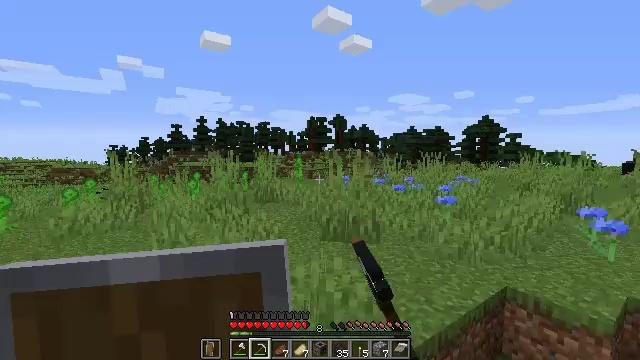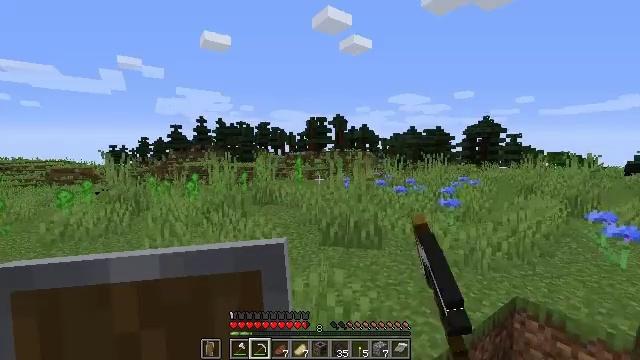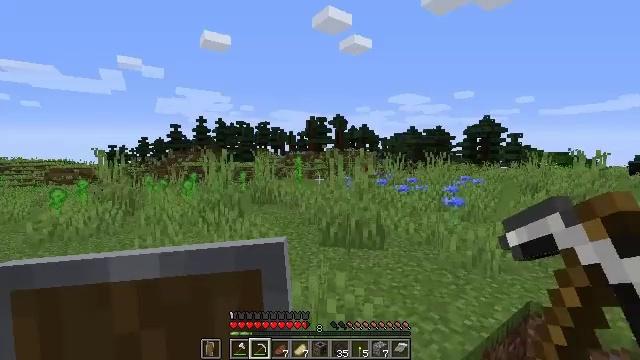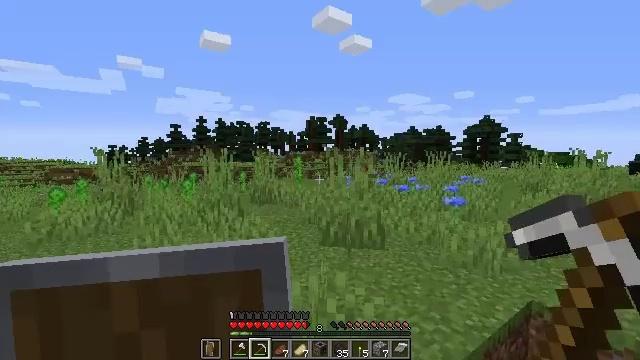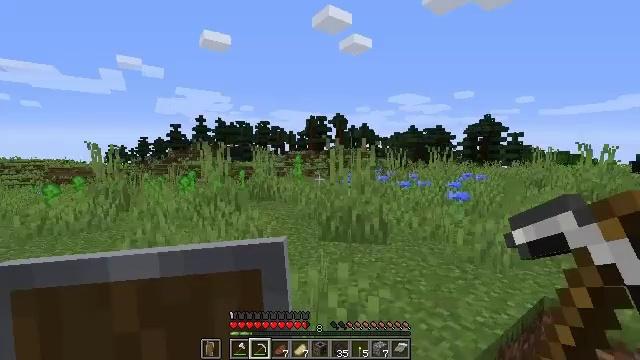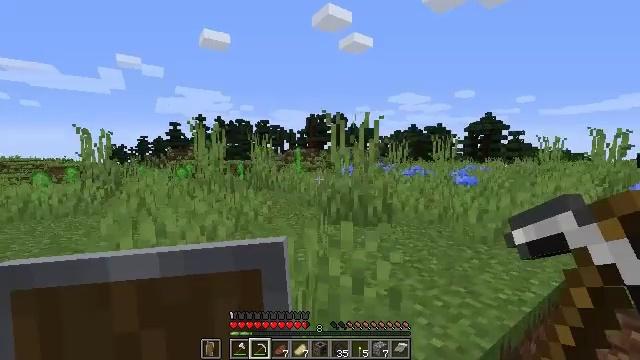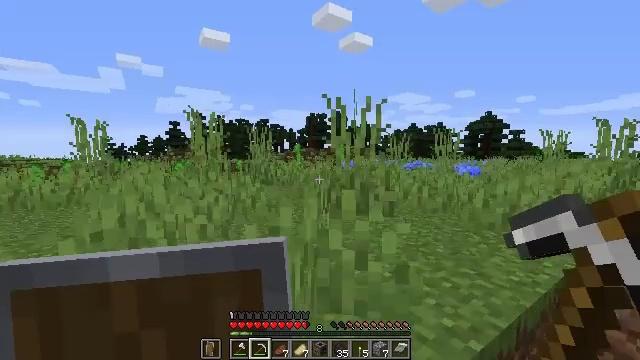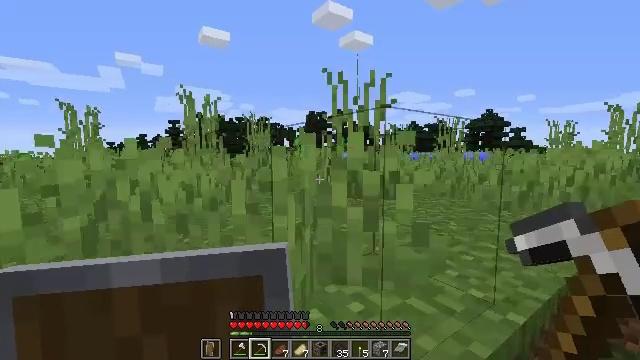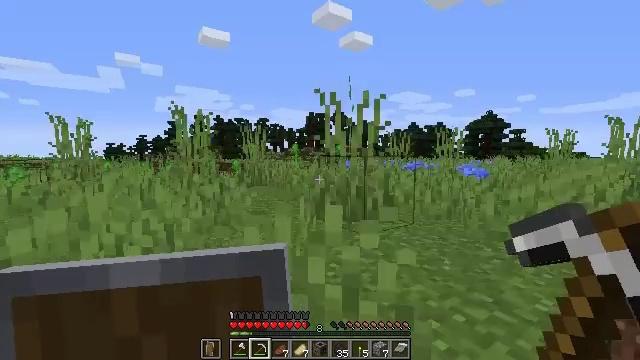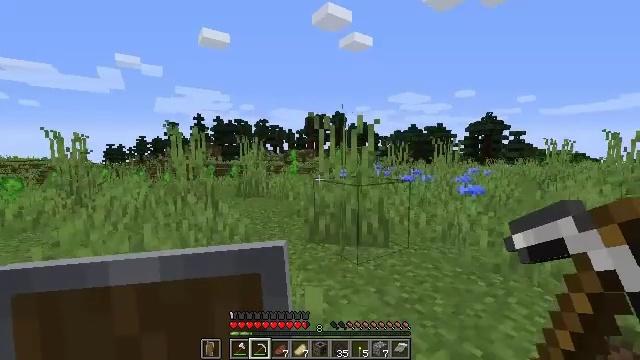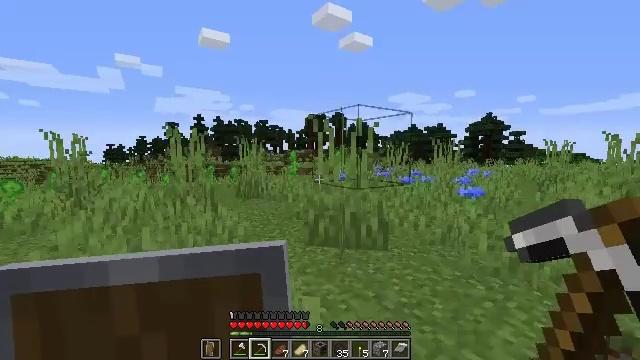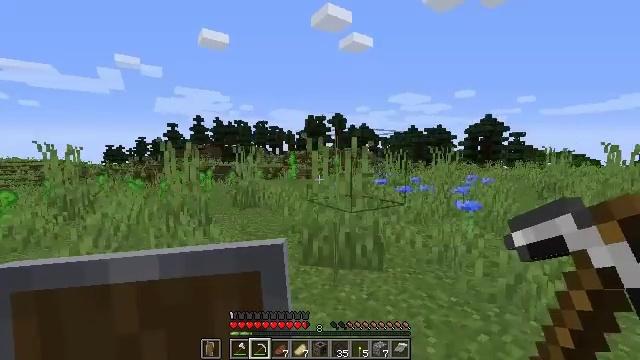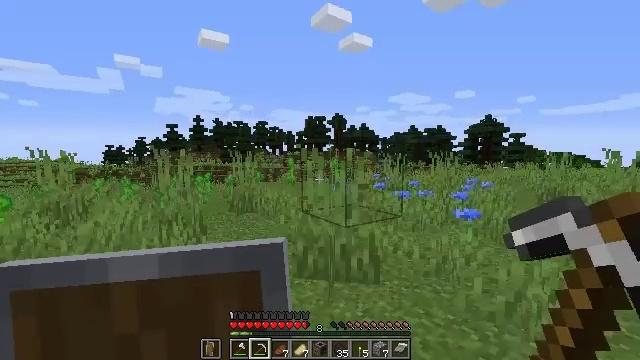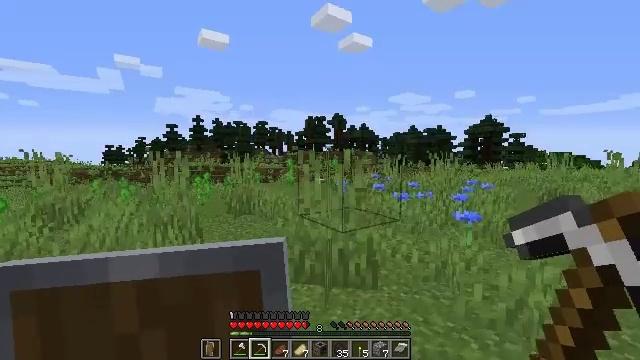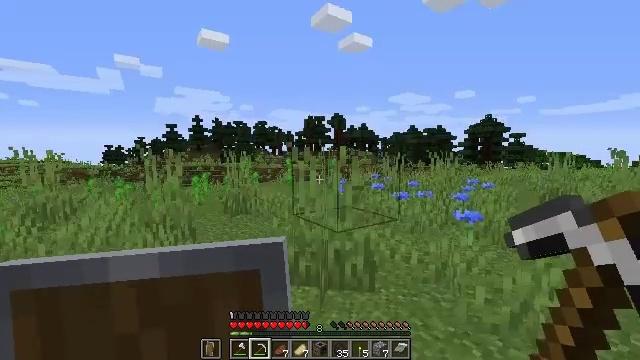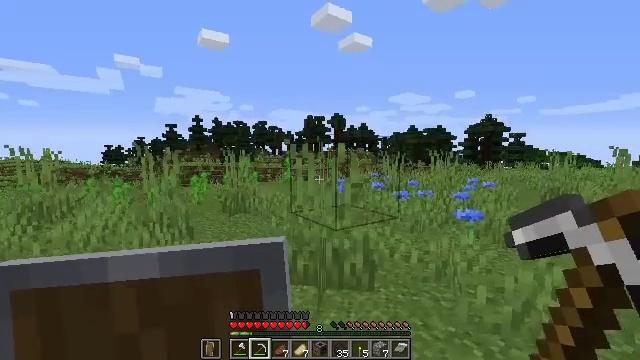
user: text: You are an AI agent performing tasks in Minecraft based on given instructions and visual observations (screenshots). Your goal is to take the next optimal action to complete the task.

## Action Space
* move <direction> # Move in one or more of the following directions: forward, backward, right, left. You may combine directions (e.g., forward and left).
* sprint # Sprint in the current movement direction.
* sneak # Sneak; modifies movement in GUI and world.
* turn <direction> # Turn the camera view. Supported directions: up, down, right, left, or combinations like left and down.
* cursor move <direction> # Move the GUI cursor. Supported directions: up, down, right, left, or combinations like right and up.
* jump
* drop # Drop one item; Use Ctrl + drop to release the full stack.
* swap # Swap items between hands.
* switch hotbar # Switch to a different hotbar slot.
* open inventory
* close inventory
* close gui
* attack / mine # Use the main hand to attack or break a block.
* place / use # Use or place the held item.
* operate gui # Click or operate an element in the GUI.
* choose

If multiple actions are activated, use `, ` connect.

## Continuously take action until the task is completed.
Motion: motion action
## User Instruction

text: Break the grass block.
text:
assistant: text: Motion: move forward
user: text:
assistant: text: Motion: move forward
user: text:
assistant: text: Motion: move forward
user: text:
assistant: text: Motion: move forward
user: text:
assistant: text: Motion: move forward, jump
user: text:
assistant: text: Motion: move forward, jump
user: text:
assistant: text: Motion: move forward, jump
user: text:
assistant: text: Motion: move forward, jump
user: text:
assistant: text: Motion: move forward, jump
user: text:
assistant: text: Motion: move forward, jump
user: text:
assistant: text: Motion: move forward, jump
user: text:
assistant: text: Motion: move forward, jump
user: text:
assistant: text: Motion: move forward
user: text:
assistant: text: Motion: move forward
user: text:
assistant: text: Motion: move forward, sprint
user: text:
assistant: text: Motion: move forward, sprint, turn right and down
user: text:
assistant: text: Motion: move forward, sprint, turn right and down
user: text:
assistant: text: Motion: move forward, sprint, turn right and down, jump
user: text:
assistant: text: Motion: move forward, turn right and down, jump
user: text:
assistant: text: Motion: move forward, jump
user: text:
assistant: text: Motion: move forward, jump
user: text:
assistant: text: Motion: move forward, jump
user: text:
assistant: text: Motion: move forward, jump
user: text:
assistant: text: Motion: move forward, jump
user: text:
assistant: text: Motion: move forward, jump
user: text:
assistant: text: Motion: move forward, jump
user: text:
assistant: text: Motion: move forward, jump
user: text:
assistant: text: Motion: move forward, jump
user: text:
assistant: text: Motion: move forward, jump
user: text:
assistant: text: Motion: move forward, jump